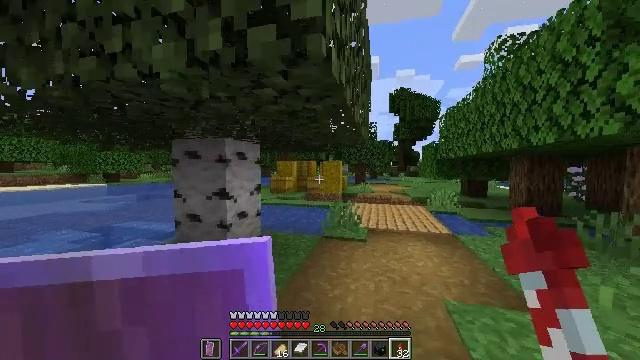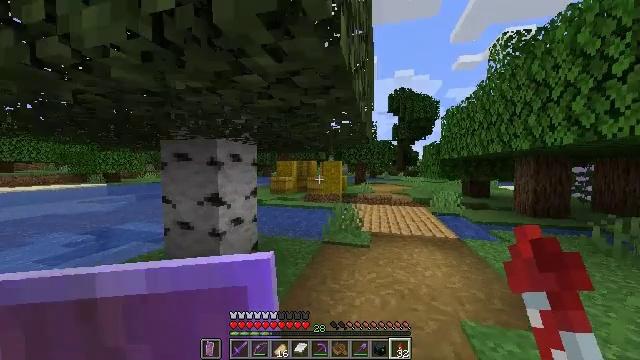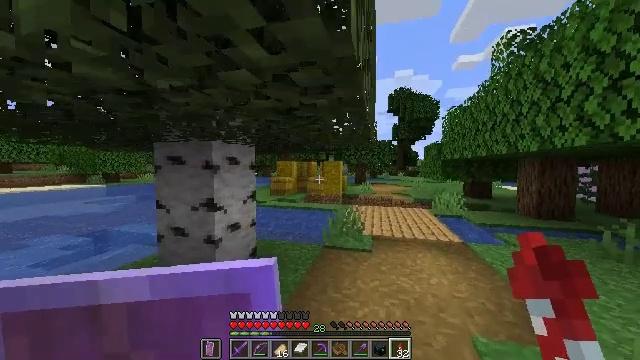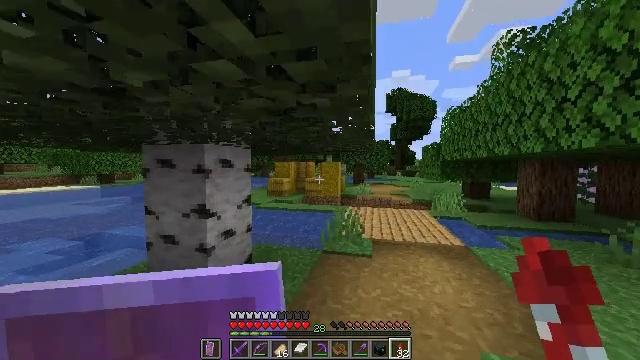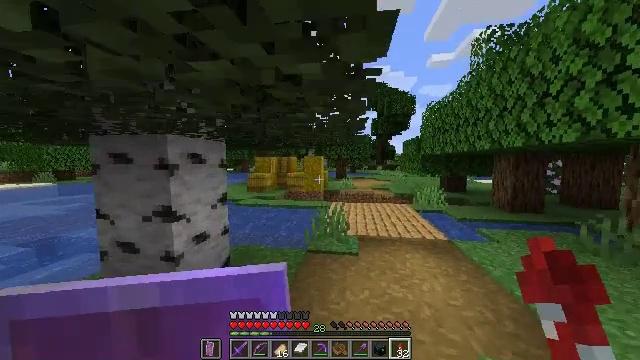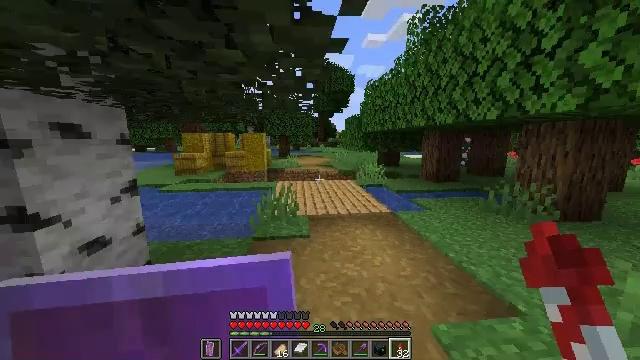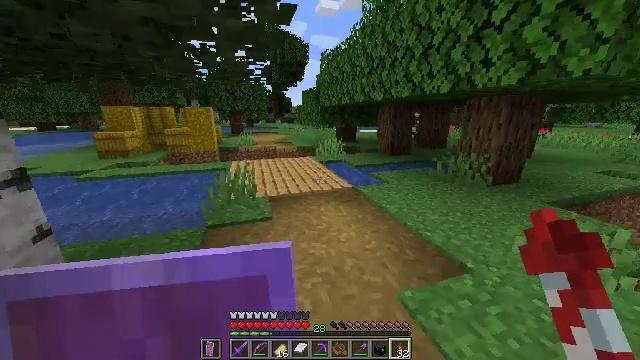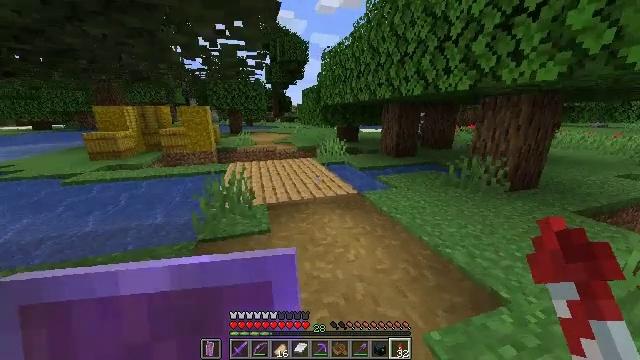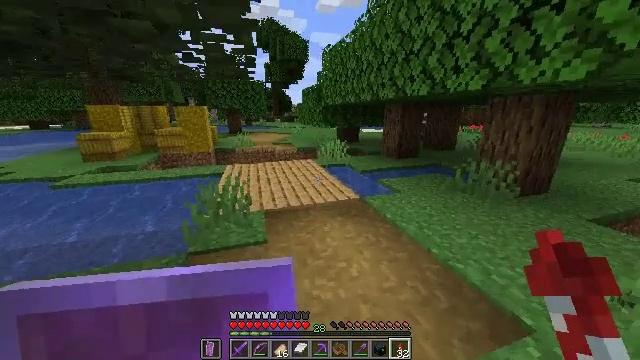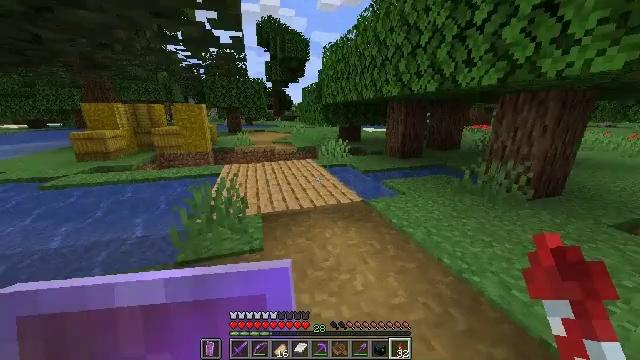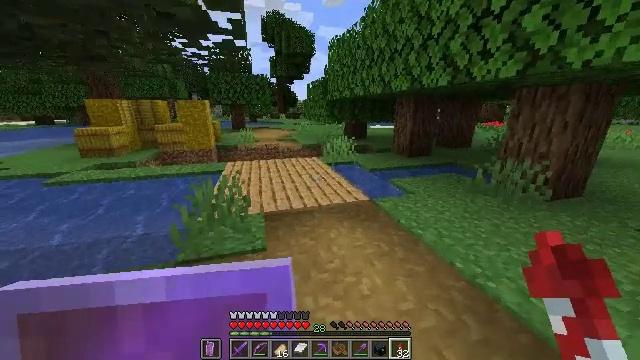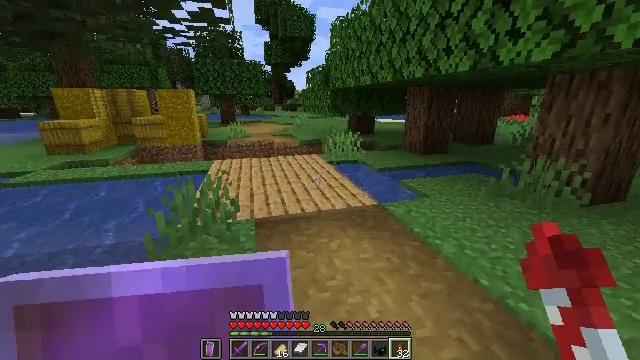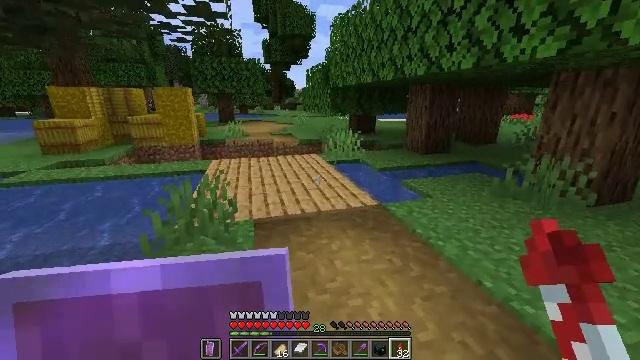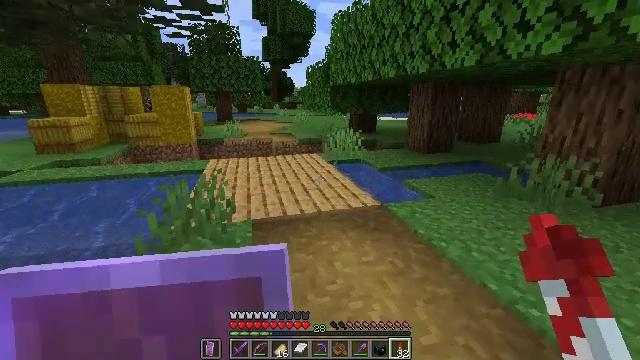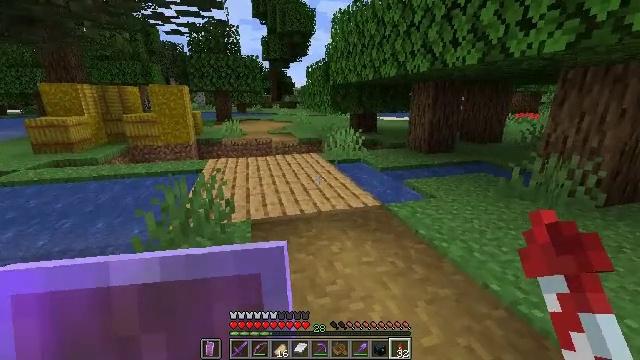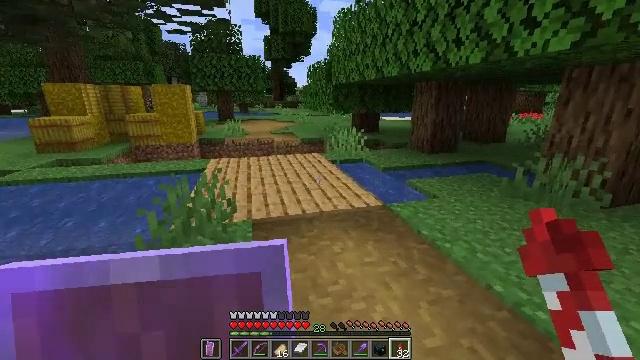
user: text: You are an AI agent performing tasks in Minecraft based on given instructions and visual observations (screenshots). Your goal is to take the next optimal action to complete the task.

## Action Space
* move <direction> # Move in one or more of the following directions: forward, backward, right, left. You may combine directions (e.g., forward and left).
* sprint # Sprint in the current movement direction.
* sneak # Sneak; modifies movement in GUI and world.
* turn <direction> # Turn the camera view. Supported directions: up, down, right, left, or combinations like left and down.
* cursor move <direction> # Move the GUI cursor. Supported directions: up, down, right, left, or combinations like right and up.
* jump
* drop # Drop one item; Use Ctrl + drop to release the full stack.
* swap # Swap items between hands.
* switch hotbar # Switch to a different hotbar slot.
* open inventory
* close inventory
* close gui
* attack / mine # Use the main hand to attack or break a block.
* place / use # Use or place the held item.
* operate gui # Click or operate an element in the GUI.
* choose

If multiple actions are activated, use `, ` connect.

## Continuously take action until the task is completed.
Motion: motion action
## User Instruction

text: Dig the grass path to transform it.
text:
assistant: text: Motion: move forward, sprint
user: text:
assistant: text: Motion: move forward, sprint
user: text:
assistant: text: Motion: move forward, sprint
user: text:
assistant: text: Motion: move forward, sprint, turn right and down
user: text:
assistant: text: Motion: move forward, sprint, turn right and down
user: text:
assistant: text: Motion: move forward, sprint, turn right and down
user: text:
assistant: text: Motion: move forward
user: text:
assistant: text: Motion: move forward
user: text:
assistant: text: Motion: no_op
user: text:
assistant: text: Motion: turn left
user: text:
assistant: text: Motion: no_op
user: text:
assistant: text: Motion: no_op
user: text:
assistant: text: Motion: no_op
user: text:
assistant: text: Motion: no_op
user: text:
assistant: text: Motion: no_op
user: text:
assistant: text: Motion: no_op
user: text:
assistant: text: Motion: move forward
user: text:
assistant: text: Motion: move forward
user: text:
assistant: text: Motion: move forward
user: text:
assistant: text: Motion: move forward
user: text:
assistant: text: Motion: move forward
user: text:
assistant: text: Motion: move forward
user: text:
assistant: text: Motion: move forward
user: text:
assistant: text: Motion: move forward
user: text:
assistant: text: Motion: move forward
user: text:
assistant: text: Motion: move forward
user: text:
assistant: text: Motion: move forward
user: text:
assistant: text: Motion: move forward, sprint, turn left and down
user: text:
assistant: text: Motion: move forward, sprint, turn left and down
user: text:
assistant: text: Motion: move forward, sprint, turn left and down